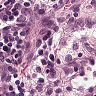
Metastatic tissue present: no